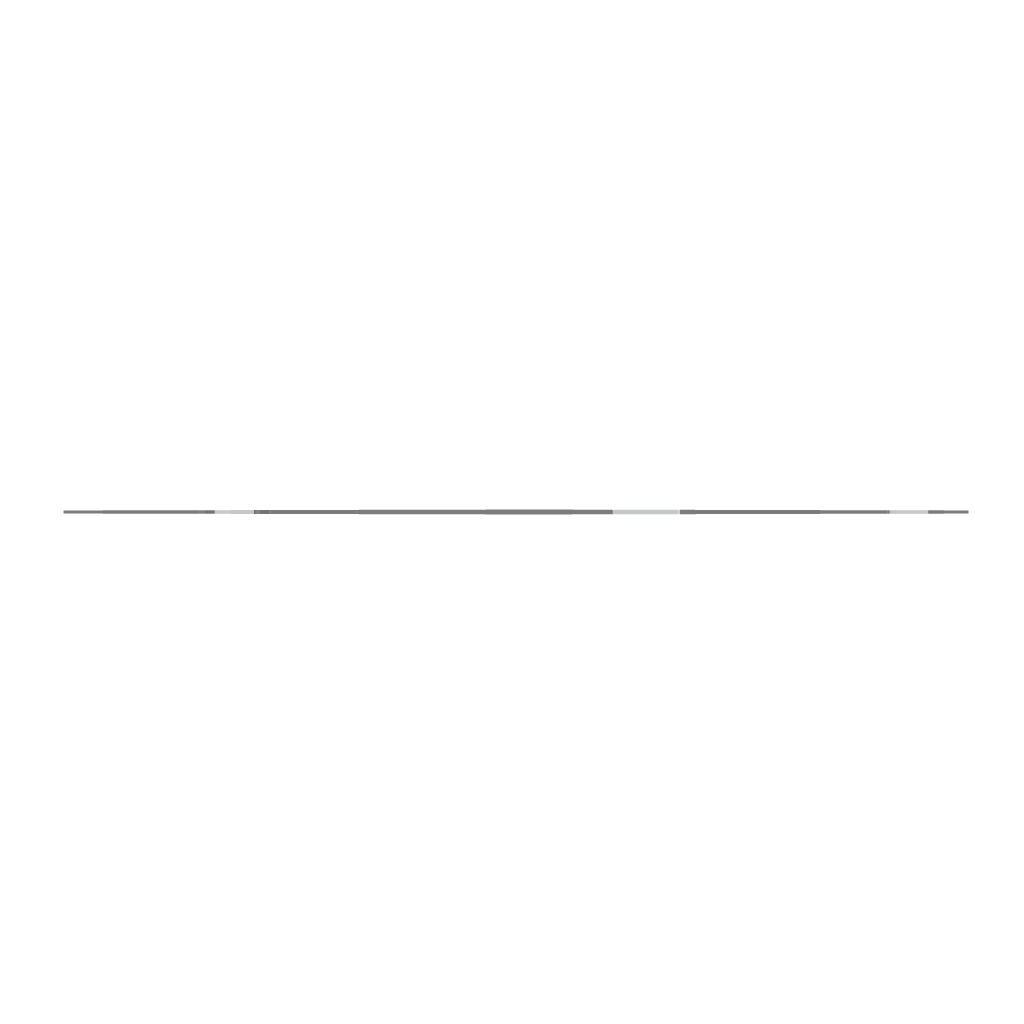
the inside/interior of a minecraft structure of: Indianapolis Colts Logo